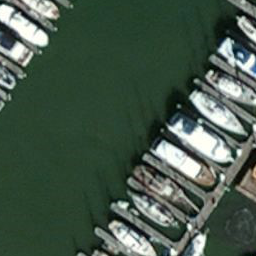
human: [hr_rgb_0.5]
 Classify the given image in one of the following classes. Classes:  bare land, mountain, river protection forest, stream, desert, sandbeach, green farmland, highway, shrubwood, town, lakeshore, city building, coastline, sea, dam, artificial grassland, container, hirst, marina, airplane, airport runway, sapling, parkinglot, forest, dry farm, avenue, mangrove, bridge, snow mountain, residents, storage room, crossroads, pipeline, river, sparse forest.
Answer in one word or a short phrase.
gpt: marina